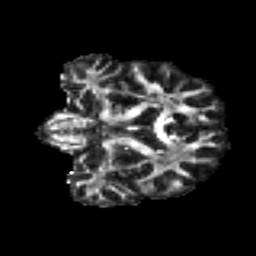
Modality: FA
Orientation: coronal
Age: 30
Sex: male
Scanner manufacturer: ge
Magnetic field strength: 3 T
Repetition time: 7.8 s
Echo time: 0.0607 s